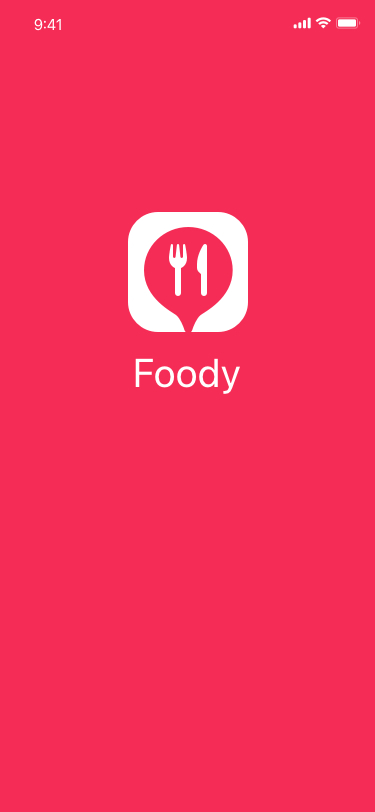
Text in this UI design:
Foody